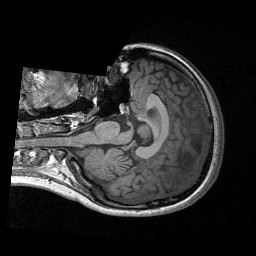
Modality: T1w
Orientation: axial